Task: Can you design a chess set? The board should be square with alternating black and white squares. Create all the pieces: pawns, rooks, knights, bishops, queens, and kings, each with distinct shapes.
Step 5170:
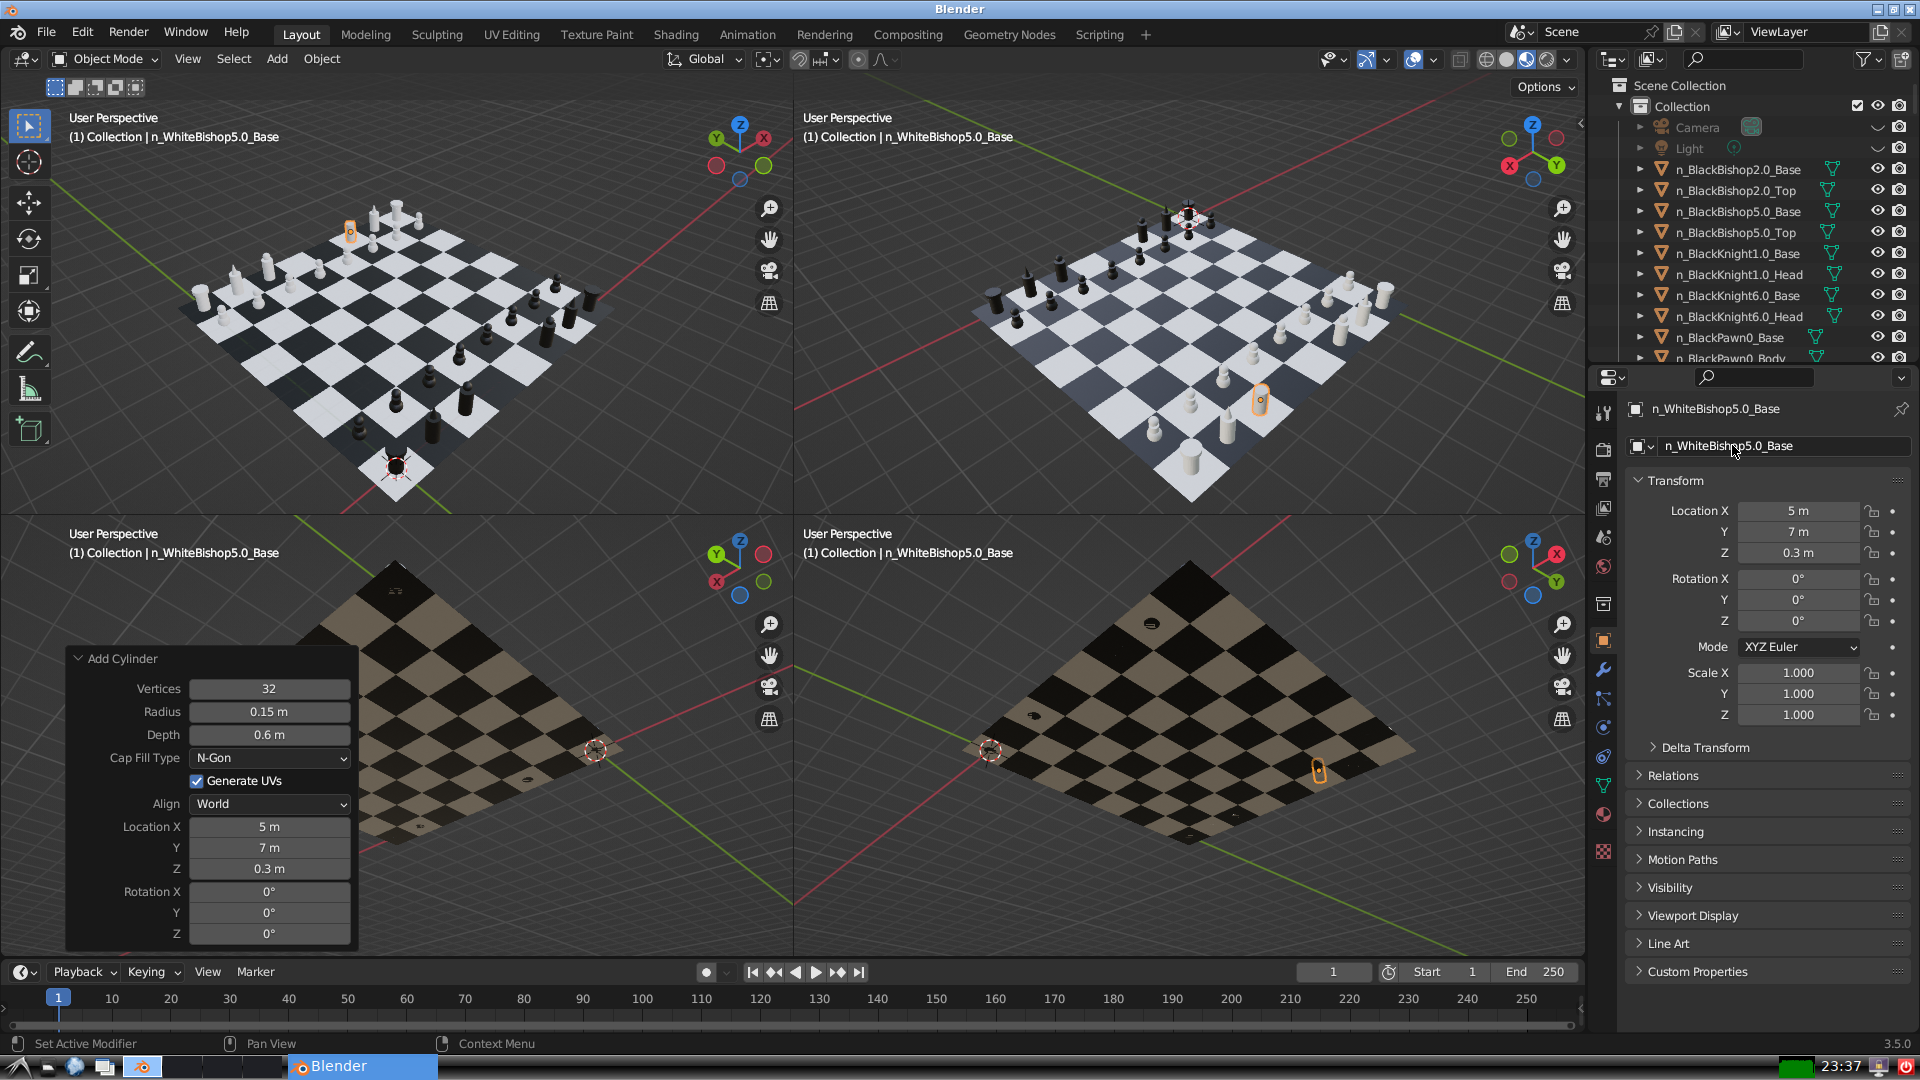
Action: {"mouse_move": [1603, 815]}